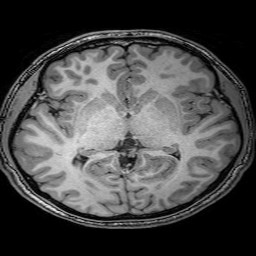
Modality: T1w
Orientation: coronal
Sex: male
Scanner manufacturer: philips
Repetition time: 0.008179 s
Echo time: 0.00375 s